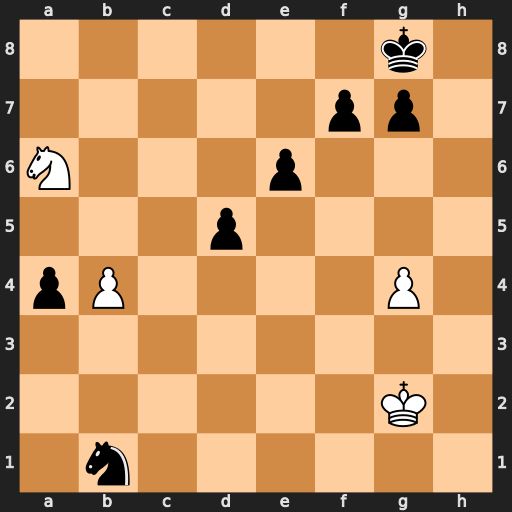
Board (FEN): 6k1/5pp1/N3p3/3p4/pP4P1/8/6K1/1n6
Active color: w
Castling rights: -
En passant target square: -
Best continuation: b5 a3 Nb4 Nd2 b6 Nc4 b7